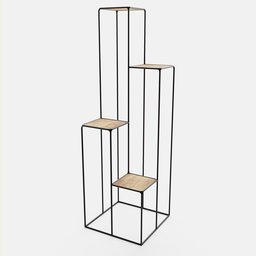
Label: furniture